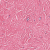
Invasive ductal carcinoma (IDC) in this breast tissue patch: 0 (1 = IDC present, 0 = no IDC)